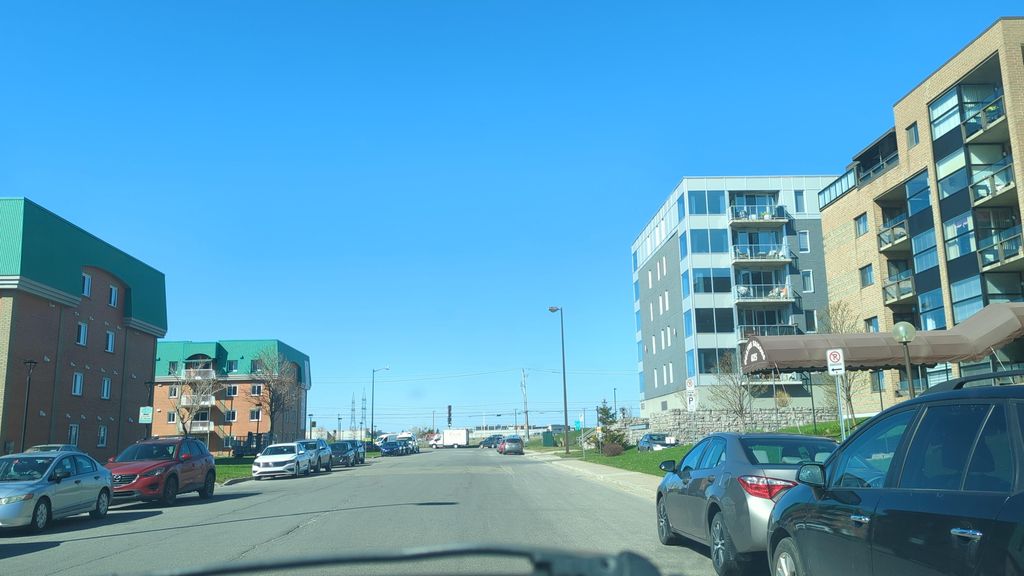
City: quebec_city